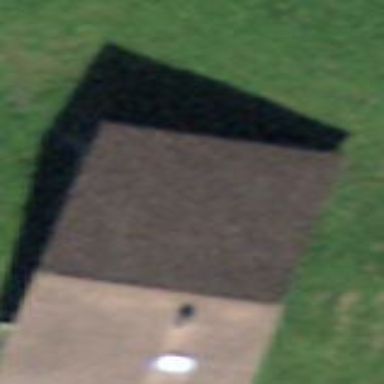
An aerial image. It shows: Barn.